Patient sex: M
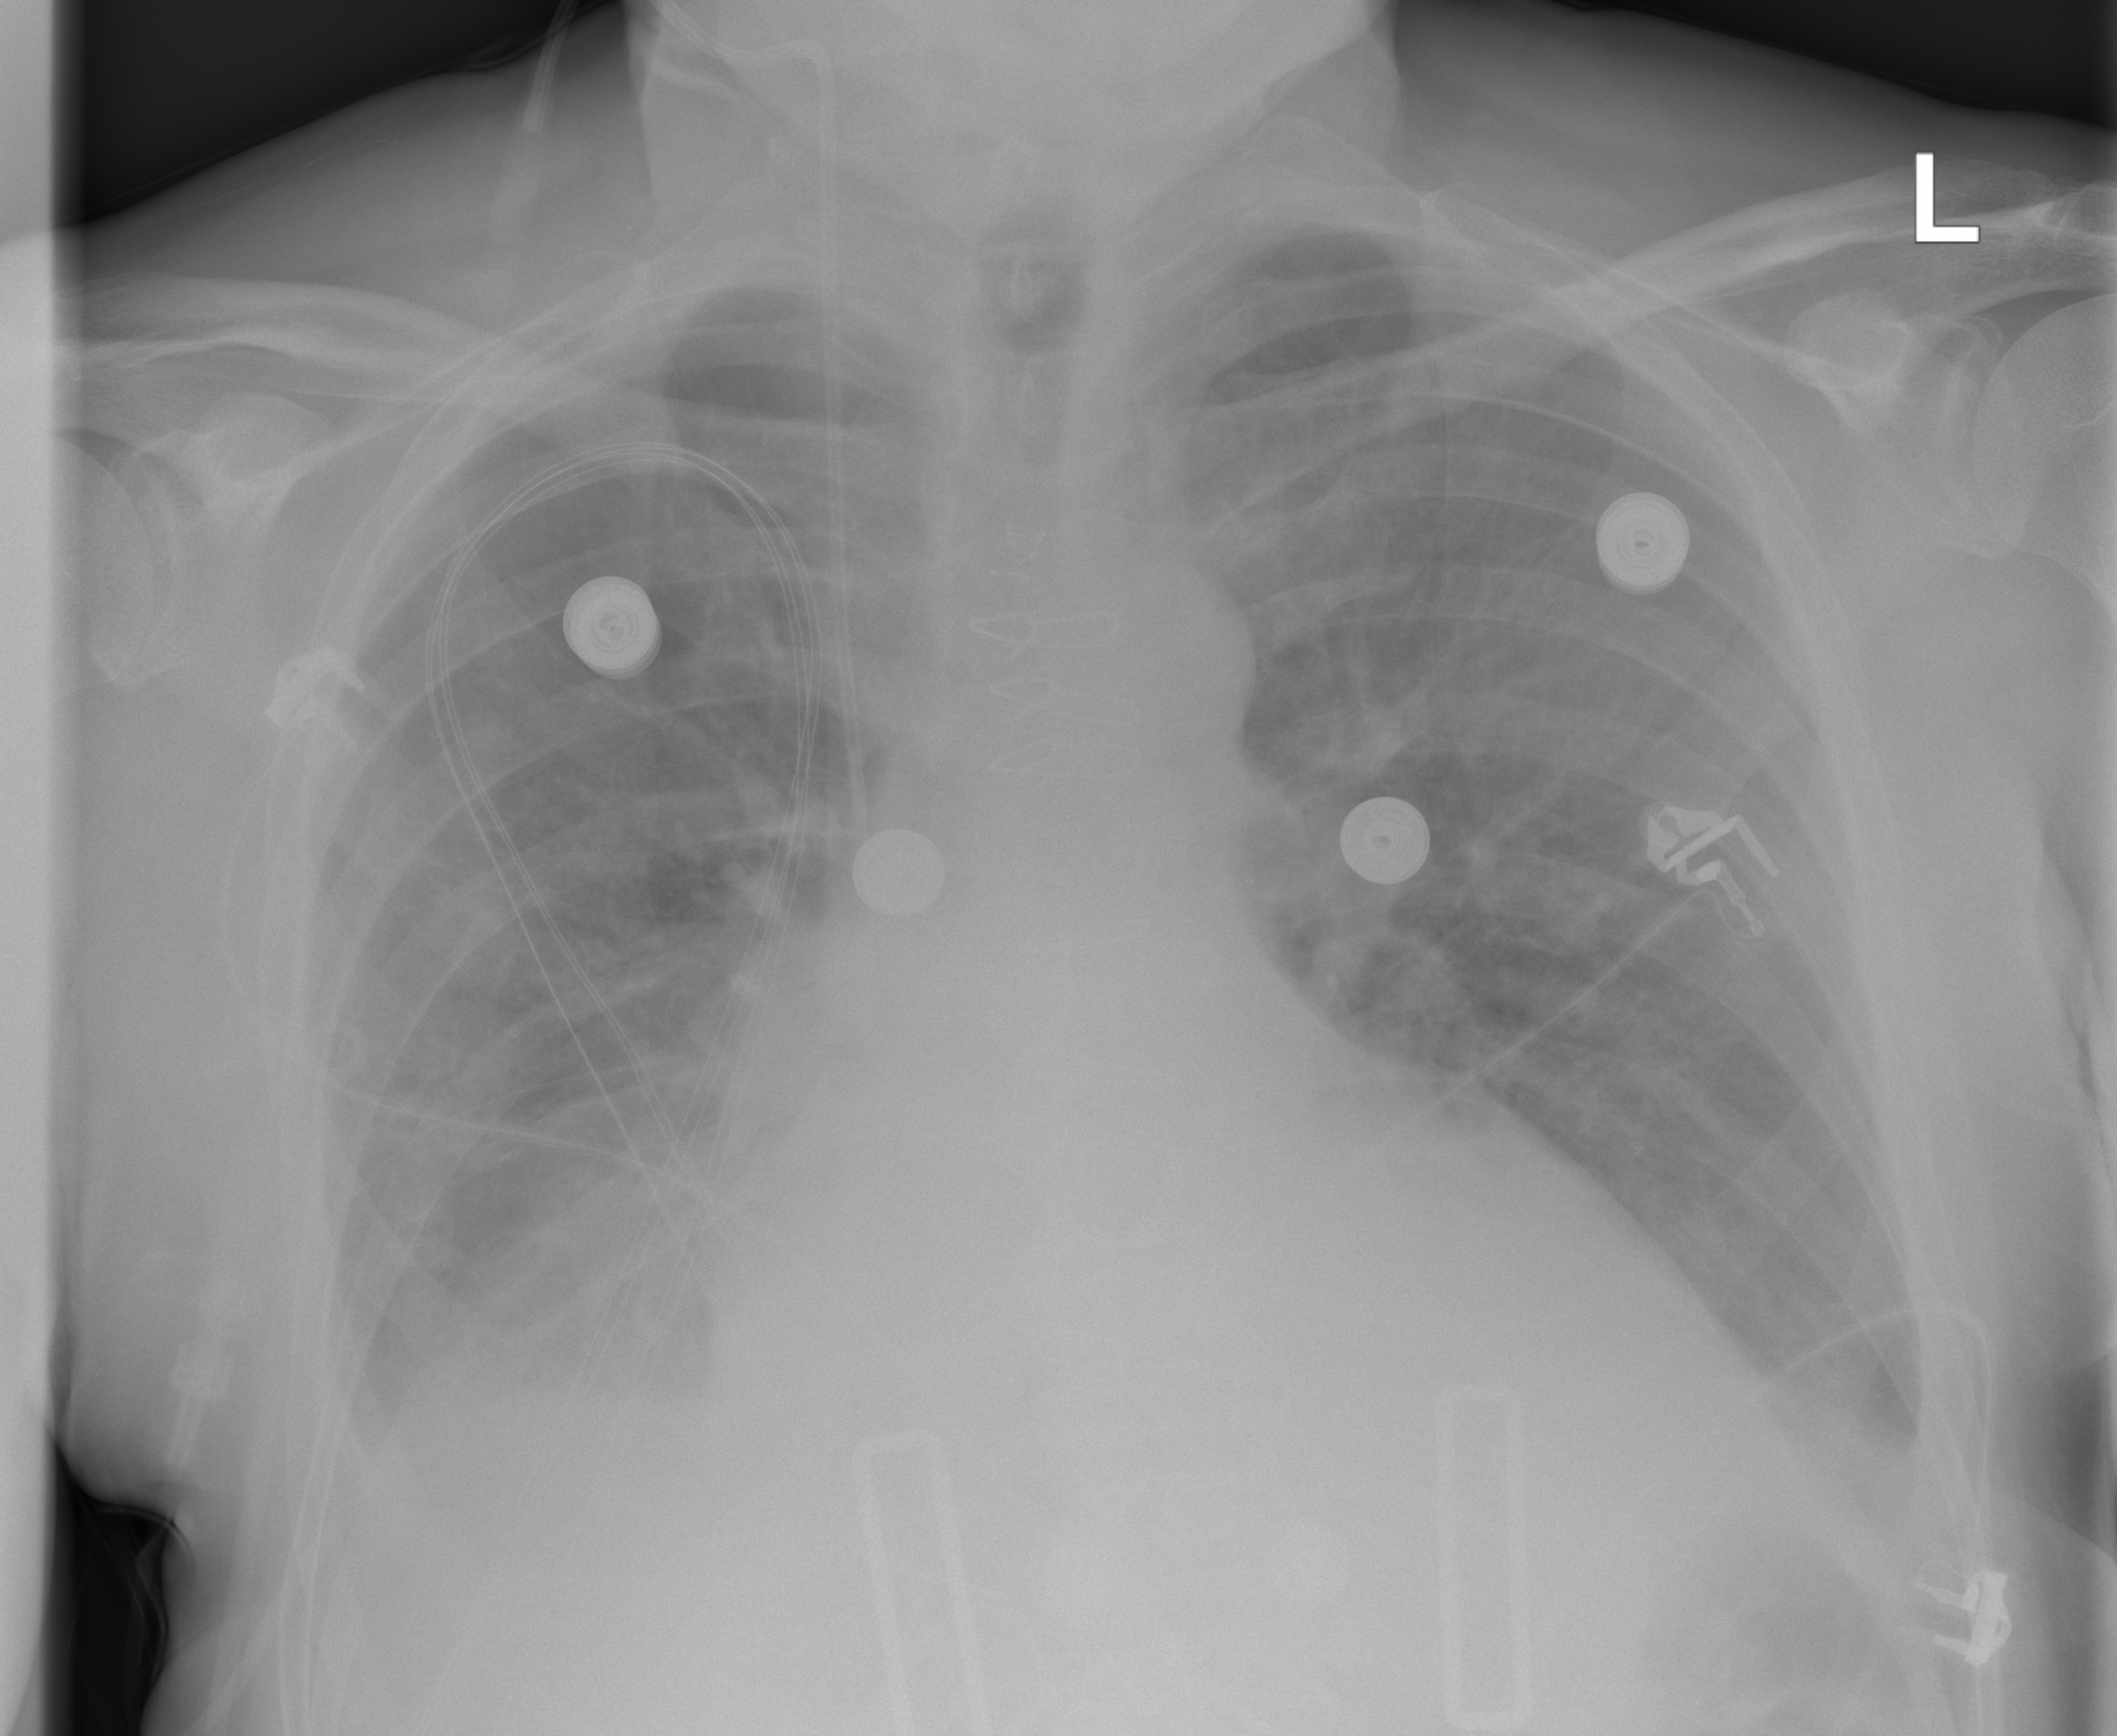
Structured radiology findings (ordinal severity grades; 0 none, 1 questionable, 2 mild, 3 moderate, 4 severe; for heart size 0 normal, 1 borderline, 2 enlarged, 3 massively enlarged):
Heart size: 2
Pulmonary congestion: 0
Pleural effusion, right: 2
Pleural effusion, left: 1
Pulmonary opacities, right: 0
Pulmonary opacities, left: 0
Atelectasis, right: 2
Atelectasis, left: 2